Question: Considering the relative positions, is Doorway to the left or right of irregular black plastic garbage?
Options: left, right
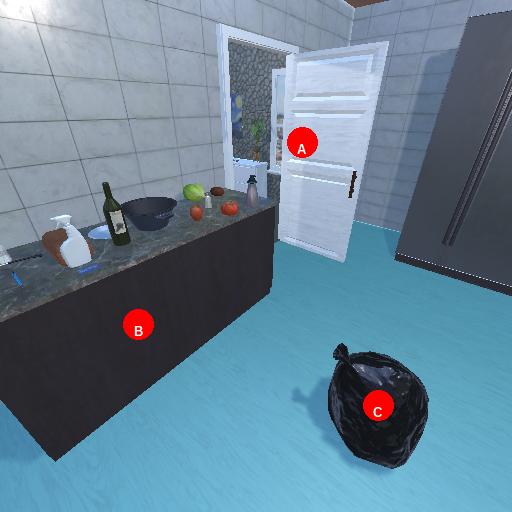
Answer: left